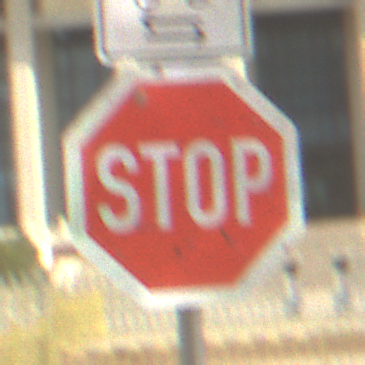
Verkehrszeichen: Stop
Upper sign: RichtungsangabeDurchPfeile9
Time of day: MorningAfternoon
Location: Outdoor (Suburban)
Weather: Clear
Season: NotSpecified
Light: Natural